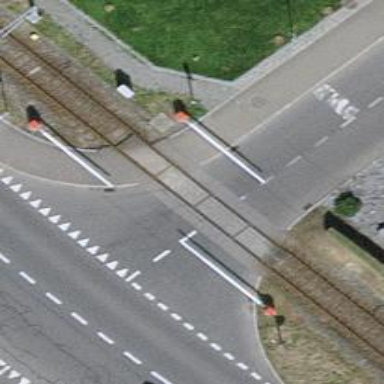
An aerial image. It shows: Level crossing with lights and barriers.